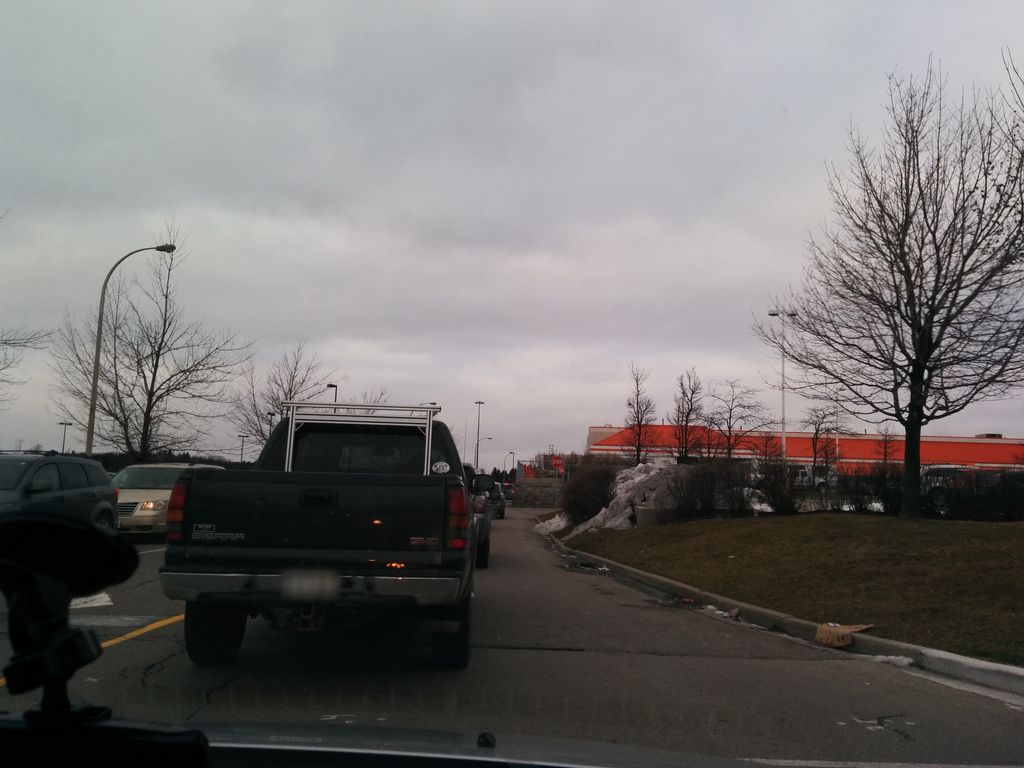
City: hamilton